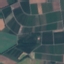
Land use / land cover: PermanentCrop